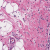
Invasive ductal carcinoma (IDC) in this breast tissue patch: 0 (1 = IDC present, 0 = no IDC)